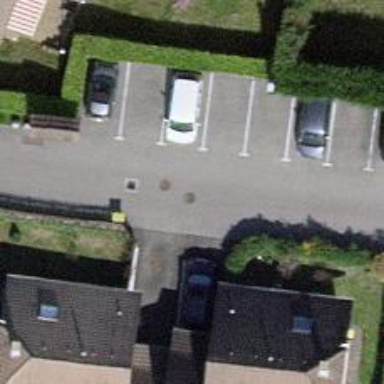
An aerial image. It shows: Living street.